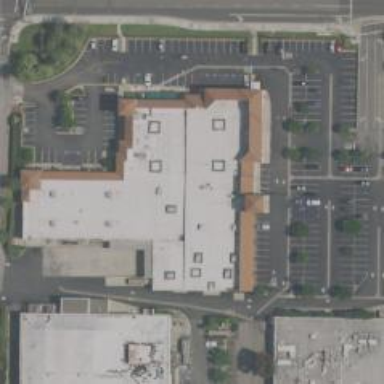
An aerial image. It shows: Retail building with pyramidal roof shape.